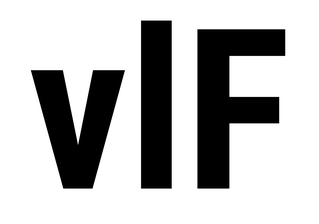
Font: Roboto_Condensed_Bold